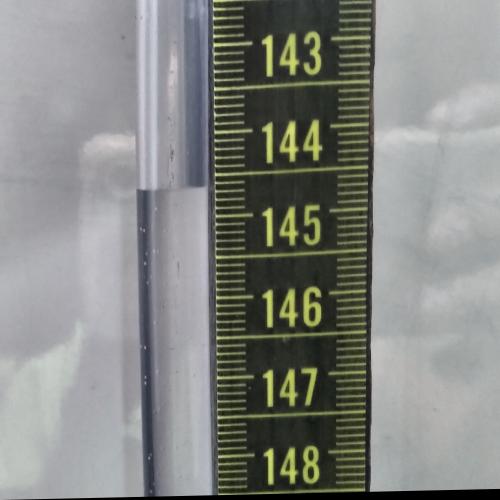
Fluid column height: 144.6 cm